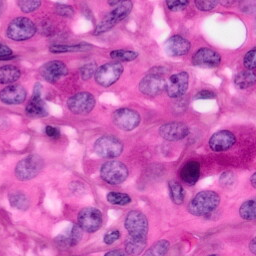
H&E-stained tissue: Pancreatic